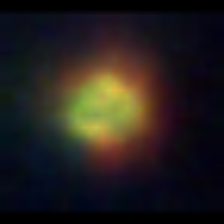
Taxon: NanoPlankton
Group: Other